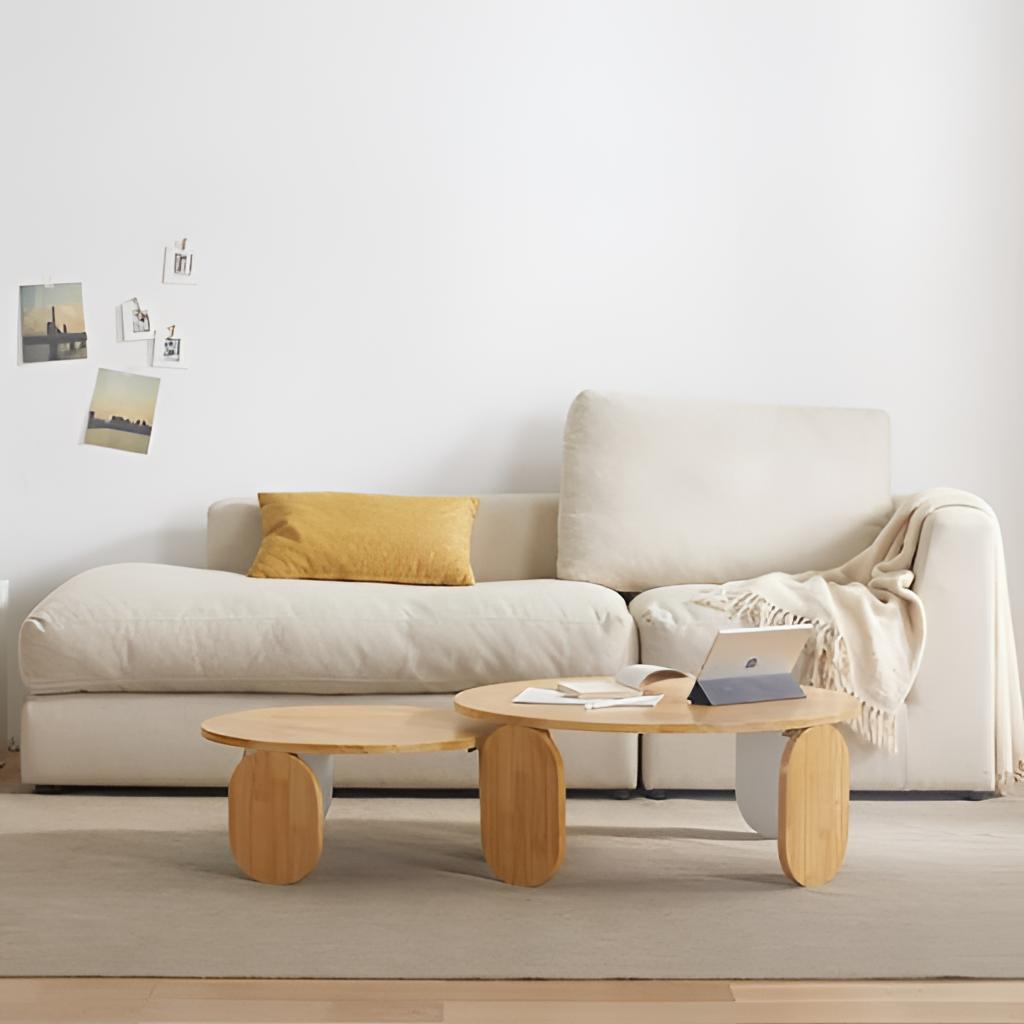
fabric sofa, living room, white paint wallpaper, with solid pattern, wood flooring, with plank pattern, minimalist